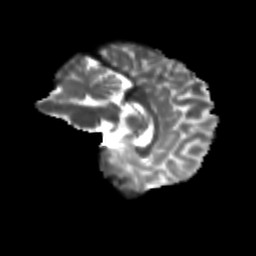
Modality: T2w
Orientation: sagittal
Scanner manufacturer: siemens
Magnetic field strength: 3 T
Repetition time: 9.2 s
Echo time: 0.084 s